Question: Why is this still saying good morning if the hour is 18.24?
Code:

Sorry for my bad English!
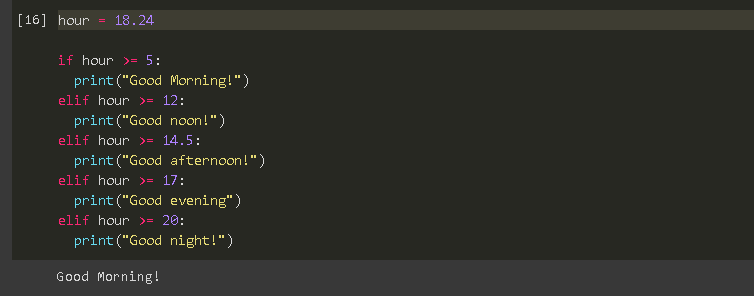
Answer: It says "Good Morning!" because your first conditional checks to see if 'hour >= 5', in which case, '18.24 >= 5' is indeed True, hence the conditional triggers.
You want to to be in the reverse order. Something like:
'''
if hour >= 20:
do something...
elif hour >= 17:
do something...
elif hour >= 14.5:
do something...
...
'''
In this way, it will only trigger when '18.24 >= 17' and only output 'Good Evening'
---
In the future, instead of adding code snippets as an image, you can add them as a code block like I did. You can see it in the edit tools.